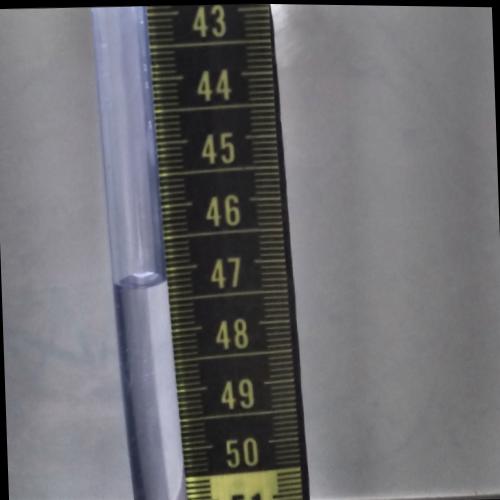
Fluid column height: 47.2 cm